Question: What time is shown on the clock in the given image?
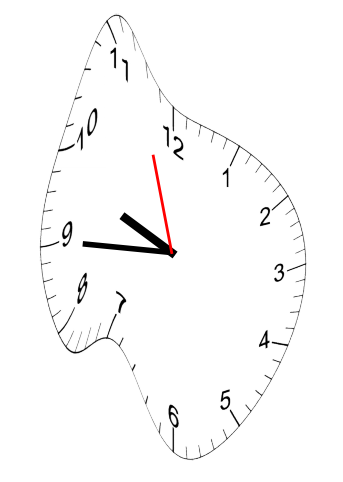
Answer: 09:44:57